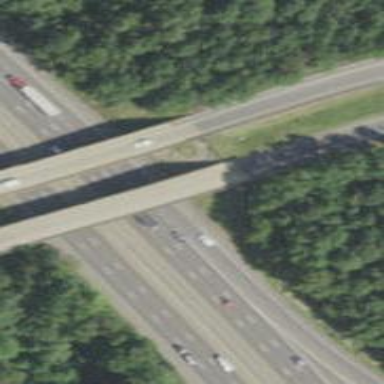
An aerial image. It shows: Bridge over motorway_link.